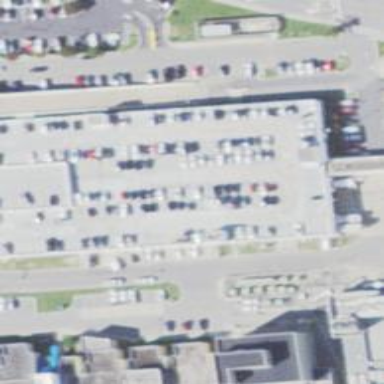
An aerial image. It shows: Multi-storey parking building.